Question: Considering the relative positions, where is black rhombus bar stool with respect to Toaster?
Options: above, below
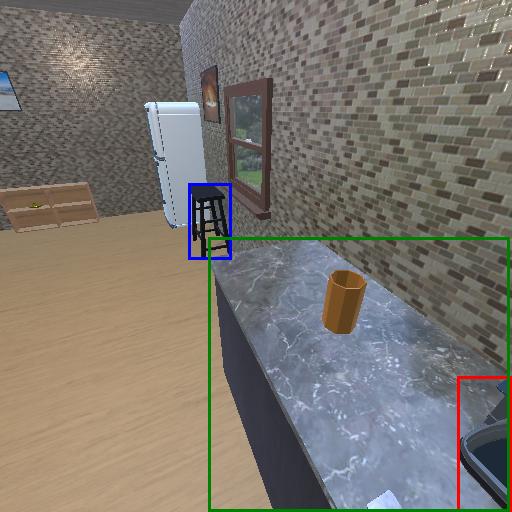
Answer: above